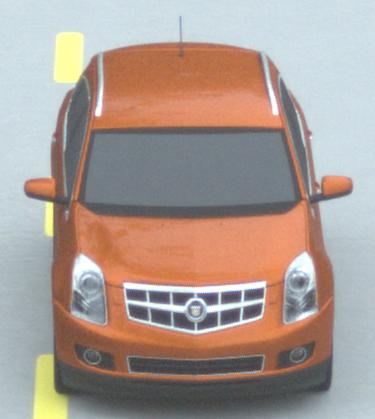
Make: Cadillac
Model: SRX 3.0 V6
Detailed model: SRX (II)
Model produced from: 2010/12
Model produced until: 2012/01
Doors: 5
Color: orange
Road condition: dry road
Daytime: midday
Contrast: low contrast